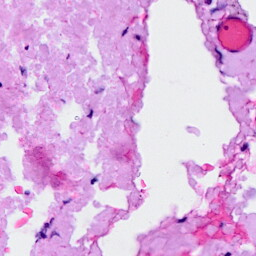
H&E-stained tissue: Breast